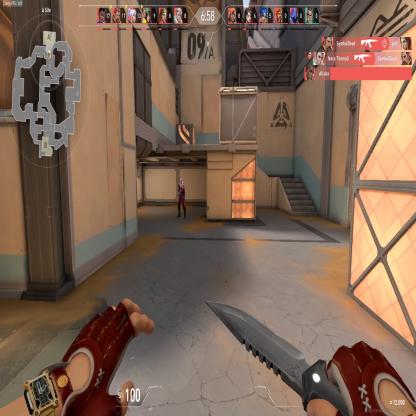
Label: enemy